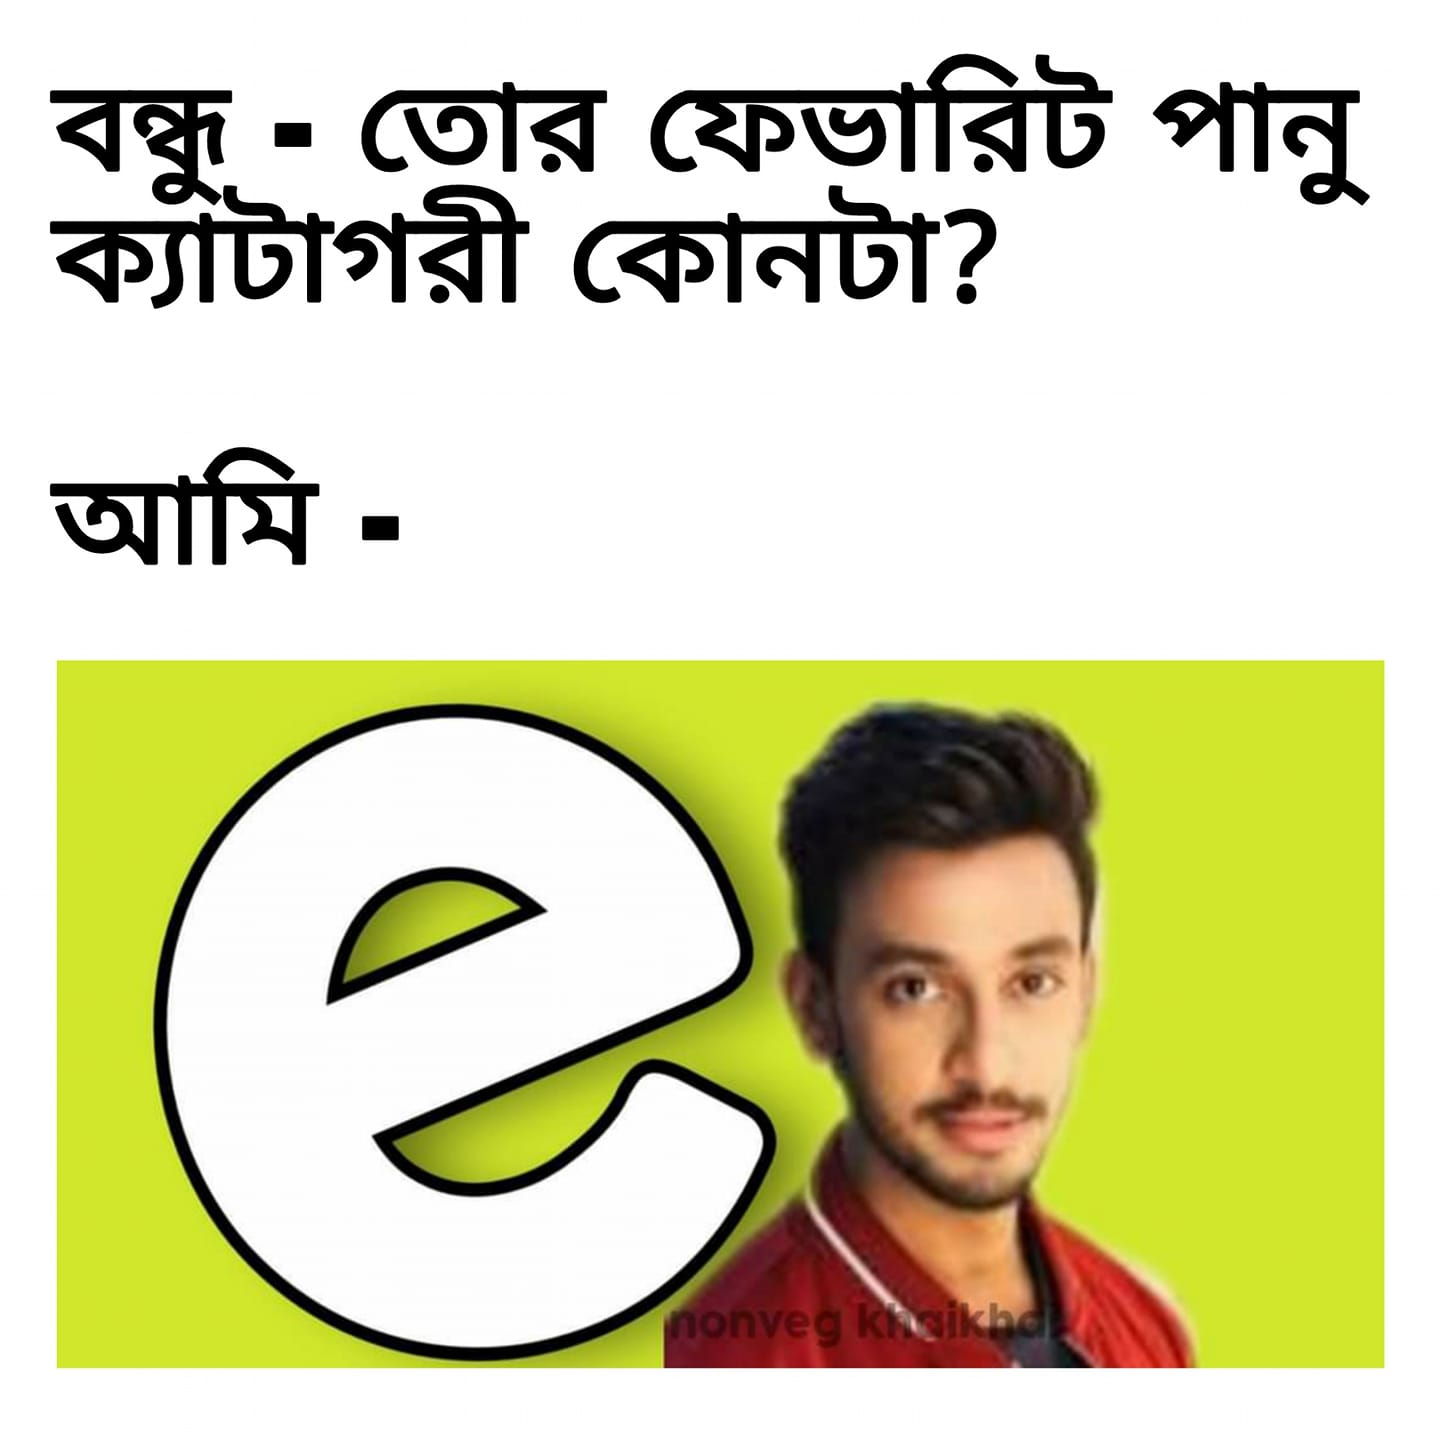
Caption: বন্ধু - তোর ফেভারিট পানু ক্যাটাগরী কোনটা ?      আমি  -
Label: hate